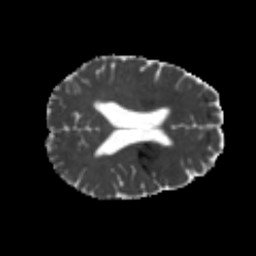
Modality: MD
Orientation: axial
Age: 20
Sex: female
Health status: healthy
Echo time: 0.074 s